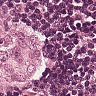
Metastatic tissue present: yes